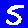
Digit: 5